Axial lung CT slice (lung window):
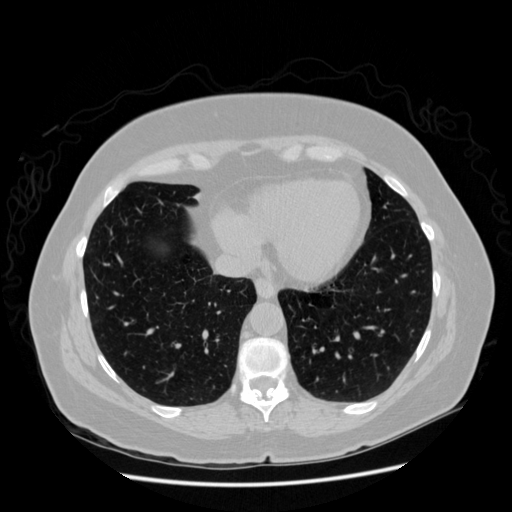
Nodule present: no